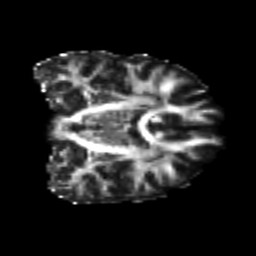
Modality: FA
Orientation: coronal
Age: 22
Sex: female
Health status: healthy
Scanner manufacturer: philips
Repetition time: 7.384 s
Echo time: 0.08599 s